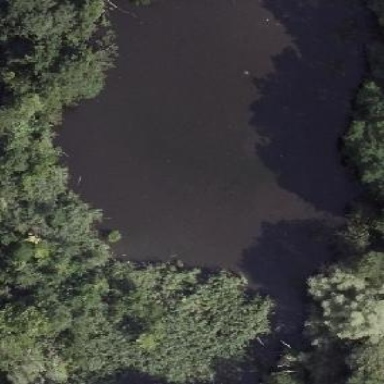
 specifically broadleaved wetland swamp."